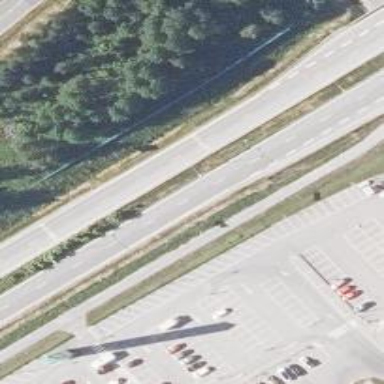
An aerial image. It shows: Asphalt road designated as trunk highway.